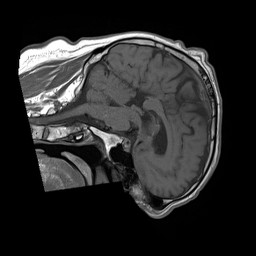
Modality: T1w
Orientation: sagittal
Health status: ill
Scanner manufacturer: siemens
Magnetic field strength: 1.5 T
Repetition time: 0.477 s
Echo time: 0.0081 s